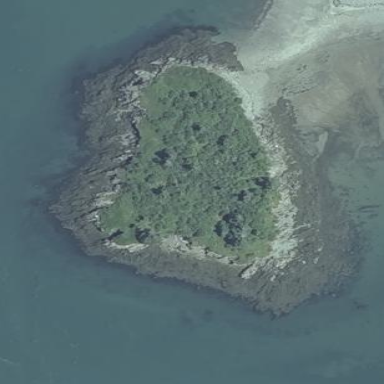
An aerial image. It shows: Island with natural coastline.